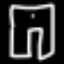
Label: pants